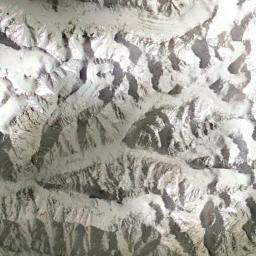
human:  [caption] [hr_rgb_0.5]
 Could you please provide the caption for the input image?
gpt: A snow-covered mountain covered in large areas .

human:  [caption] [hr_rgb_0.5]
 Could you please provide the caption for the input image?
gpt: The snow berg is consist of bare land and white snow .

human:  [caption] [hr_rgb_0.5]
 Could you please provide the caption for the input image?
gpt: The ground on the snowberg is uneven .

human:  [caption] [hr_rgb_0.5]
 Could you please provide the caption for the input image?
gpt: The snowberg is covered with snow and ice and the snowberg consist of lots of ridges and valleys .

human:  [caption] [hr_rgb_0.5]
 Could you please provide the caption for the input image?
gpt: There are much snow on the snowberg .